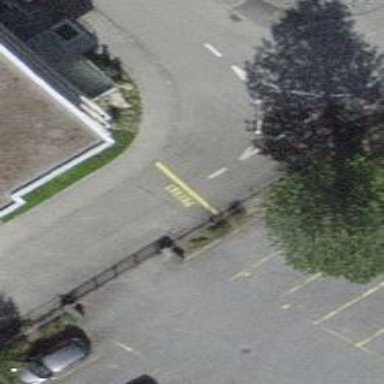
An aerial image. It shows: Kerb serving as barrier.